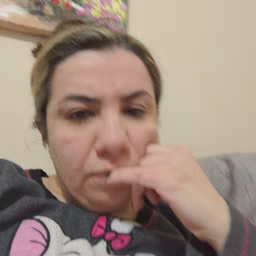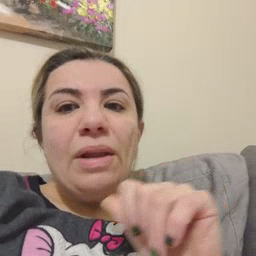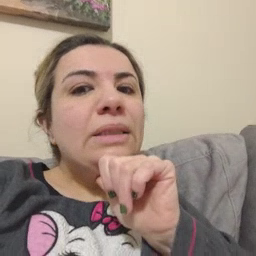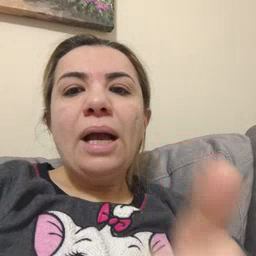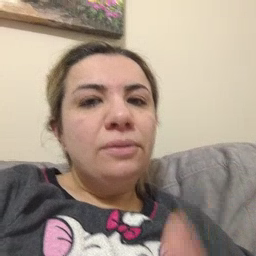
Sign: not